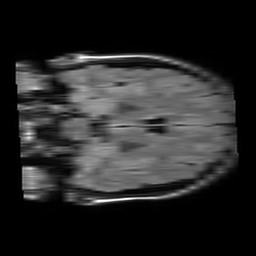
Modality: FLAIR
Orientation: coronal
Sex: female
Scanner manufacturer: philips
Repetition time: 11 s
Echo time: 0.125 s